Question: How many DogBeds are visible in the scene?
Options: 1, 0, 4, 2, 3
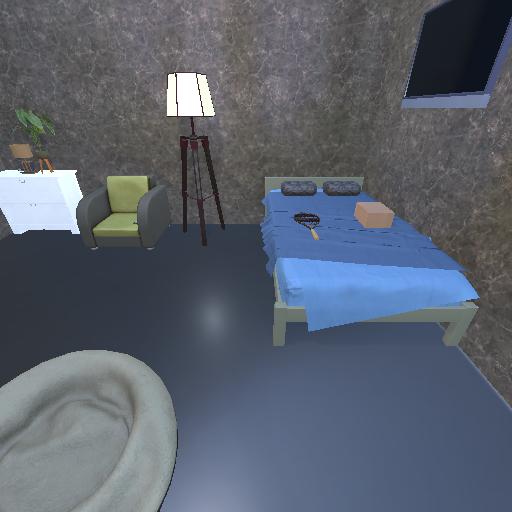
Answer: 1